Interaction volume radius: 10 \u00c5
Interaction volume height: 15 \u00c5
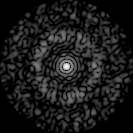
Disorder parameter: 0.8364